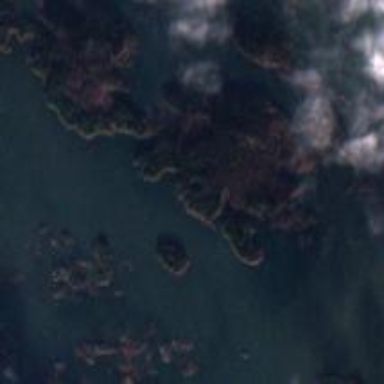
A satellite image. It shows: Islet located along the natural coastline.